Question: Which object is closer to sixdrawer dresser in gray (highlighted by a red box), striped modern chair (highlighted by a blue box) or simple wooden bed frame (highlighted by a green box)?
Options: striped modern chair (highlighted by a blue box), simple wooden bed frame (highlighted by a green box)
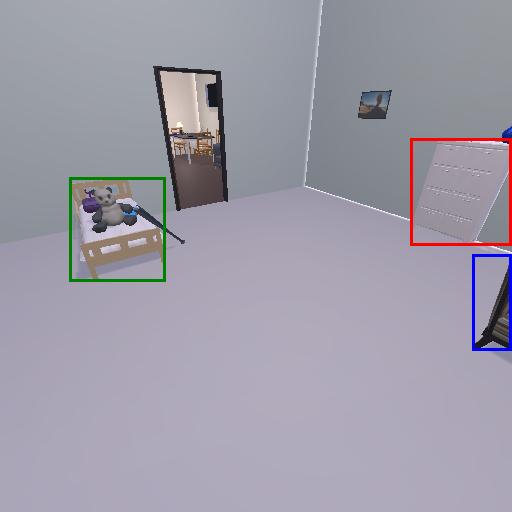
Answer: striped modern chair (highlighted by a blue box)